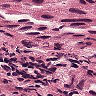
Metastatic tissue present: yes